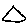
Label: triangle